Question: I have a simple entity, and I have 100,000 of them in my SQL Sever 2012 database:
'''
public class Entity
{
public int Id { get; set; }
public string Field1 { get; set; }
public string Field2 { get; set; }
}
'''
I want to show these in a grid, paged as 100,000 is far too many to show on one screen (and not very efficient). The grid should allow sorting and filtering - obviously all 3 of these operations are best done on the server, and EF should translate these.
So, lets get the second page of 500 sorted by Field1:
'''
var items = context.Entities.OrderBy(e => e.Field1).Skip(500).Take(500);
'''
When this query is executed, it takes ! So I dug into it and found it's translated as below:
'''
SELECT TOP (500) [Extent1].[Id] AS [Id],
[Extent1].[Field1] AS [Field1],
[Extent1].[Field2] AS [Field2]
FROM (SELECT [Extent1].[Id] AS [Id],
[Extent1].[Field1] AS [Field1],
[Extent1].[Field2] AS [Field2],
row_number() OVER (ORDER BY [Extent1].[Field1] ASC) AS [row_number]
FROM [dbo].[Costs] AS [Extent1]) AS [Extent1]
WHERE [Extent1].[row_number] > 500
ORDER BY [Extent1].[Field1] ASC
'''
Surely this is being sorted twice? I'm no SQL expert, but the sub-query orders by Field1 and assigns this order to row_number. Then we take the TOP 500 row_numbers over 500 to get up to 500 rows for page 2. We don't need to order the results by Field1 again.
If I take out the final 'ORDER BY [Extent1].[Field1] ASC', the query results seem to be the same and the execution time drops to a circa 150 milliseconds.
So, obviously 150ms is preferable to 12s - is there anything I'm doing wrong? Is there anything I can do to fix this?
The query plan is the same for both. The only difference on the tooltip for the Sort is 'Actual Number of Rows' of 4,604 for the 12s query and 1,134 for the 150ms query. I would add that this is generated data from a fixed list of 15 words (for this test) - i.e. Field1 contains 1 of 15 values, so there are essentially 15 groups of 6,666 rows.

(<URL>
<URL>
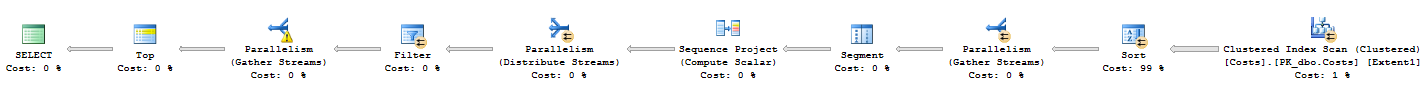
Answer: This is due to a bug/idiosyncrasy in SQL Server when TOP and Gather Streams are combined. , as will disabling parallelism (globally, or for this user, or for the query). The clue was that Gather Streams spilled to tempdb which is an exceedingly rare condition. <URL> This is 500 level stuff.
Note, that you can't leave out the final 'ORDER BY' because this makes the order of the results undefined.